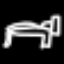
Label: bed